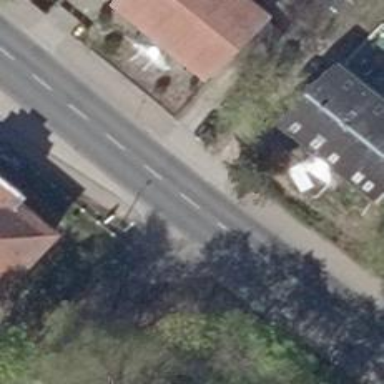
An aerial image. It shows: Primary road with asphalt surface and left sidewalk. There is cycle track on the left side as well.